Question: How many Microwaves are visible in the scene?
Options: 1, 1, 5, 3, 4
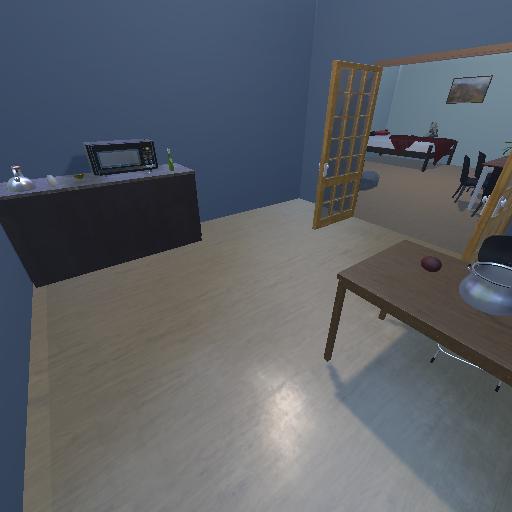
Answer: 1